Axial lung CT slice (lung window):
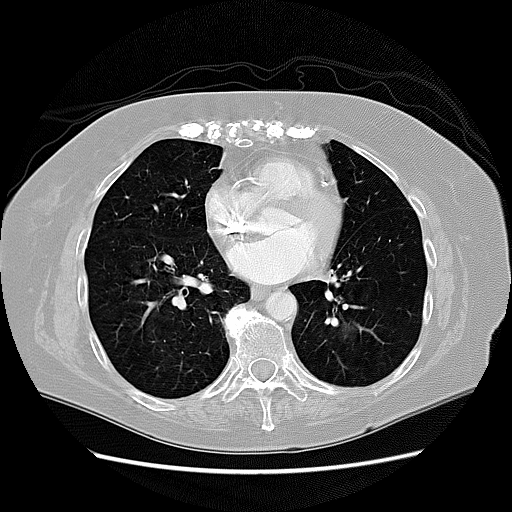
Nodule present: yes
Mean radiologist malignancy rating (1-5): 3.333